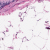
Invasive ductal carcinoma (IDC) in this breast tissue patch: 0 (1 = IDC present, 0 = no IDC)